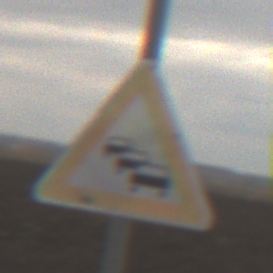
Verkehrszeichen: Stau
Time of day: MorningAfternoon
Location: Outdoor (Nature)
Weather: Overcast
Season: NotSpecified
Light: Natural